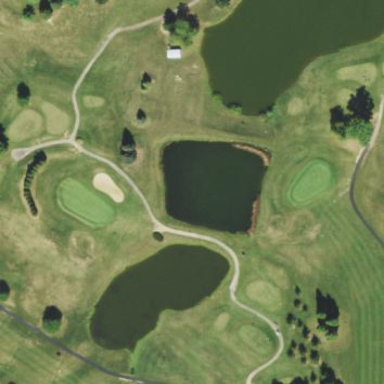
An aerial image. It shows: Water hazard in golf course. The hazard is natural water feature.